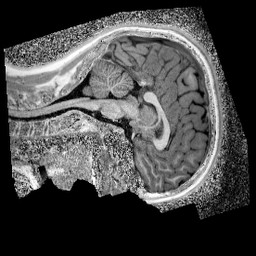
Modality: UNIT1_denoised
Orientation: sagittal
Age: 13
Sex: male
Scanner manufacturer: siemens
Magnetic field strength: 3 T
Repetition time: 4 s
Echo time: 0.00299 s